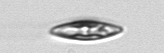
Label: pennate